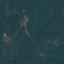
Land use / land cover: Forest